Question: I am using UIPopoverController to present a popover from a selected UITableViewCell. The problem is that the popover title area is too tall. It appears that below the navigation bar, and above the view controller's view, there's an extra blue rounded rect appearing above the UITextView. Why is it there, and how do I get rid of it?
The popover controller's content view controller is a UINavigationController. The UINavigationController's root view controller is a UIViewController. The UIViewController's view is a UITextView.
The UIViewController sets its title property to "UIViewController title". The UITextView sets its text to "UITextView text
UITextView text
UITextView text". There are no other buttons or views in the popover.
Popover screenshot from my iOS simulator:

I'm using iOS 5.1, Xcode 4.3.1 .
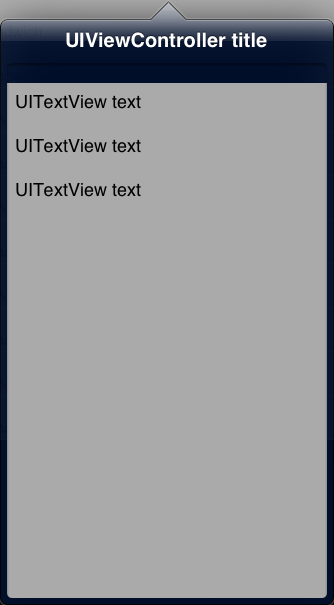
Answer: Solution: set wantsFullScreenLayout to YES in the UIViewController.